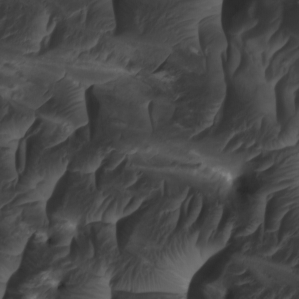
Label: non_frost